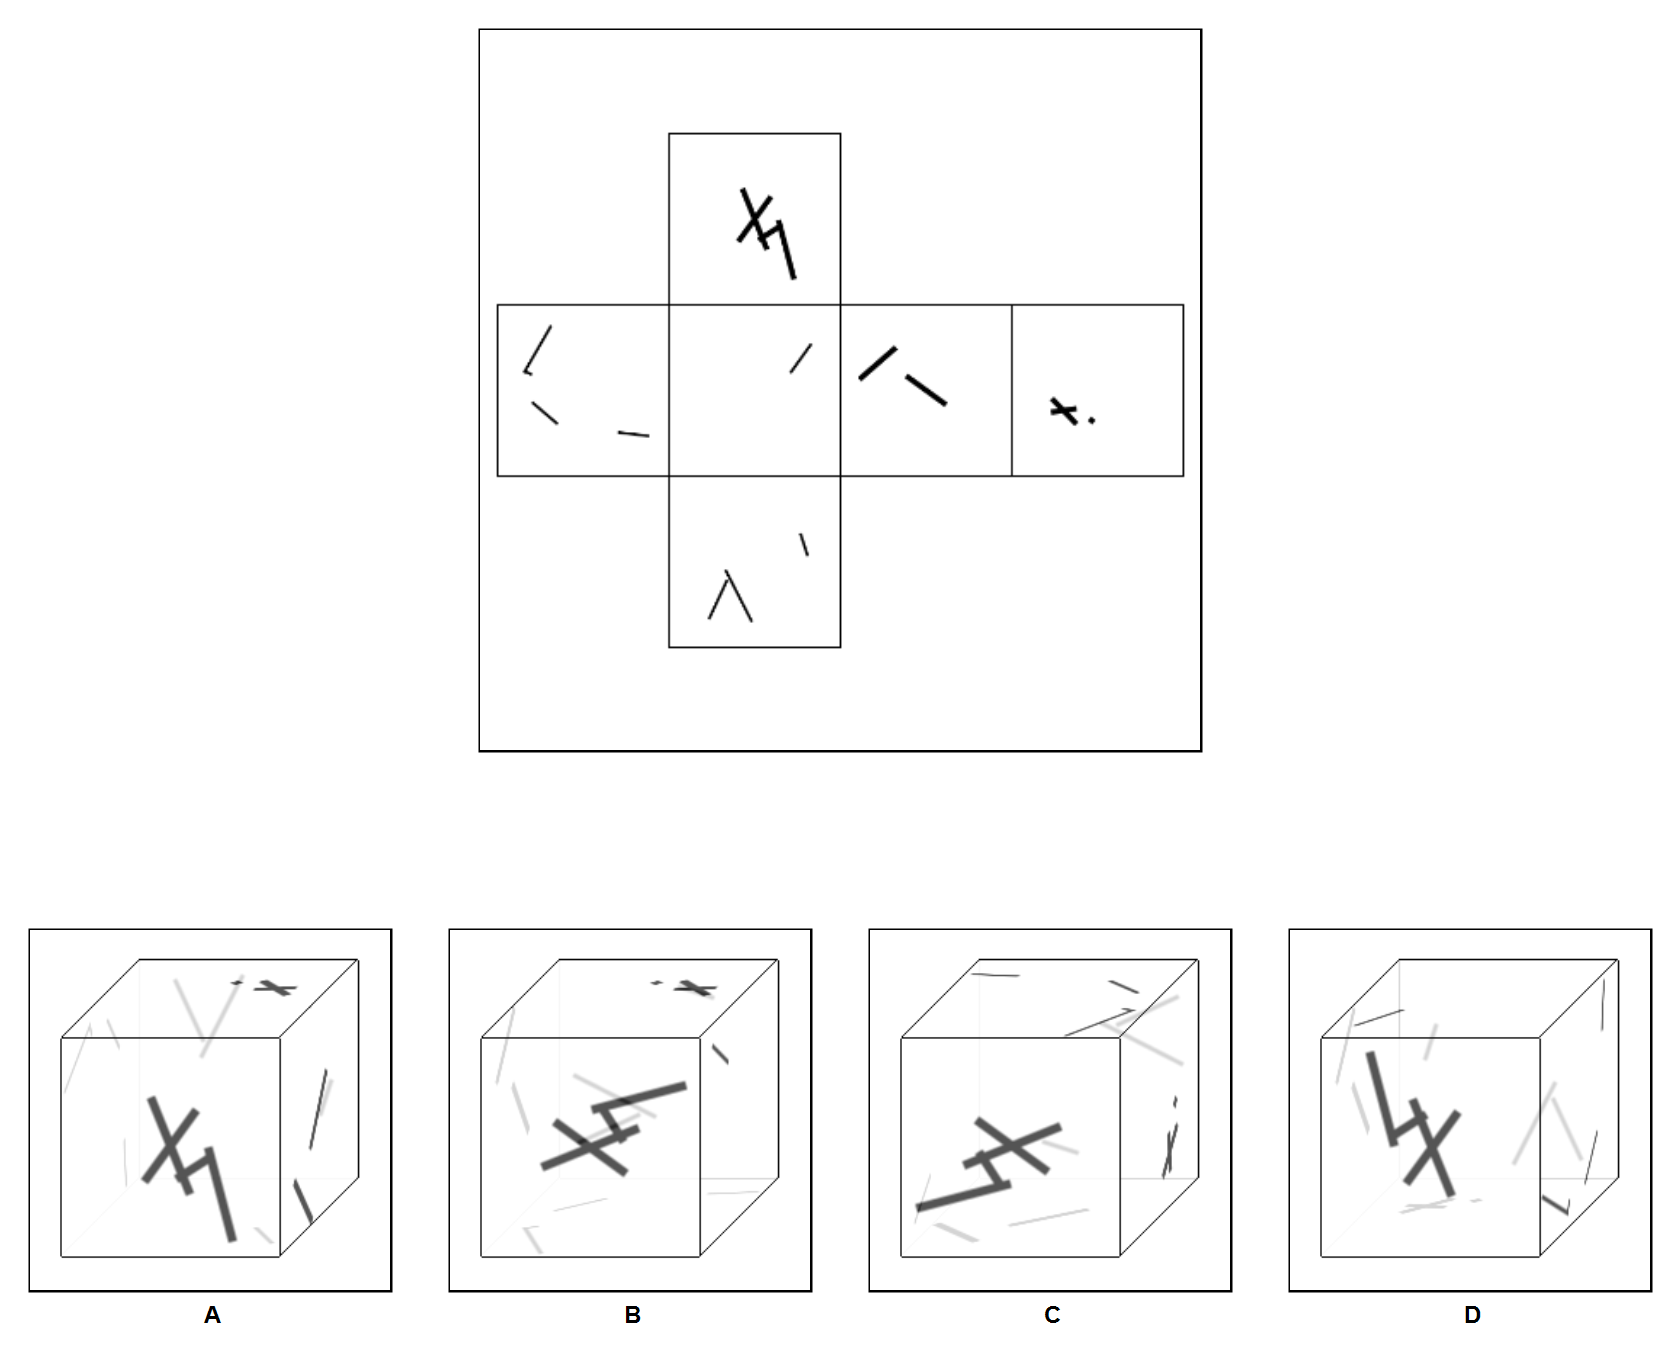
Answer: B